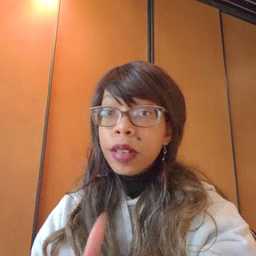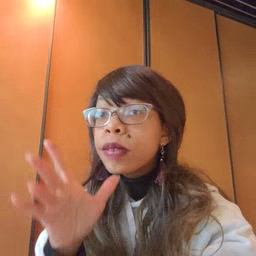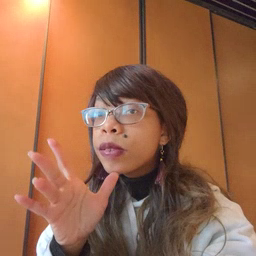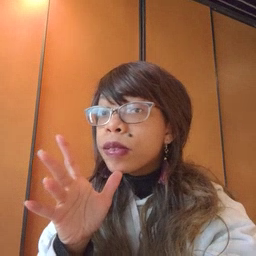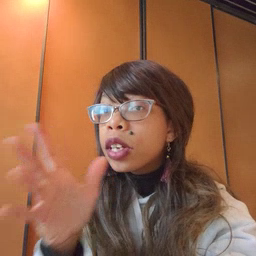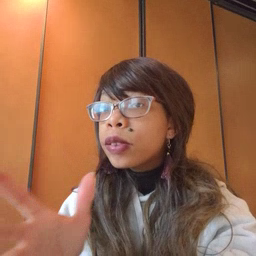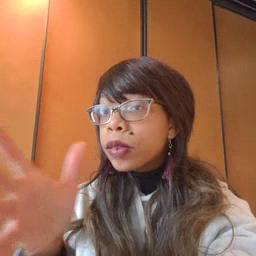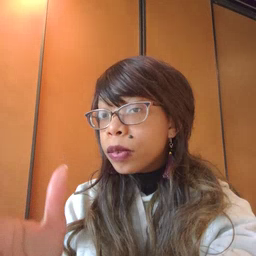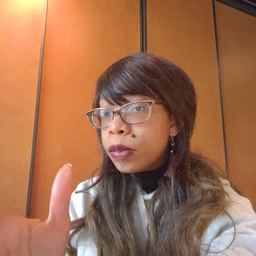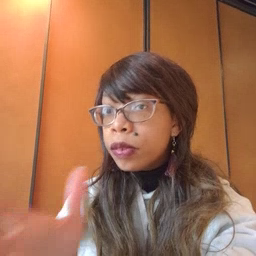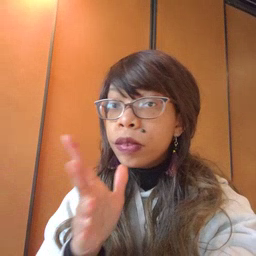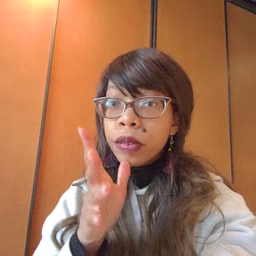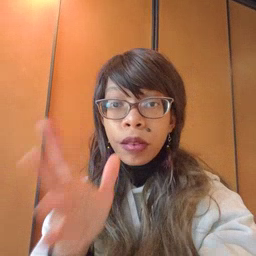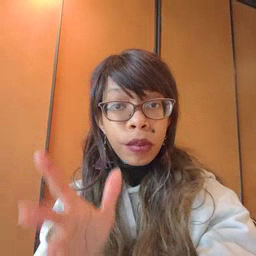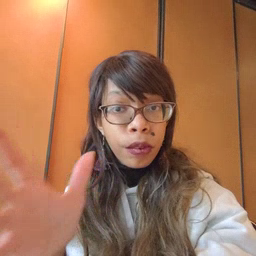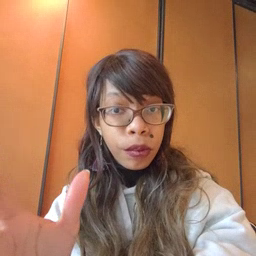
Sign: grandma